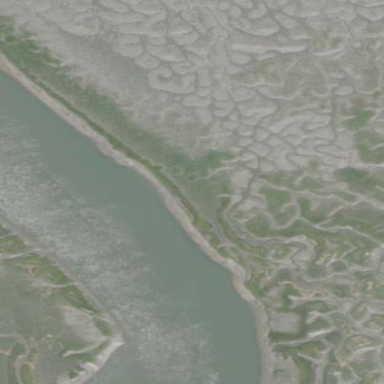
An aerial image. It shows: Tidal marsh wetland area.